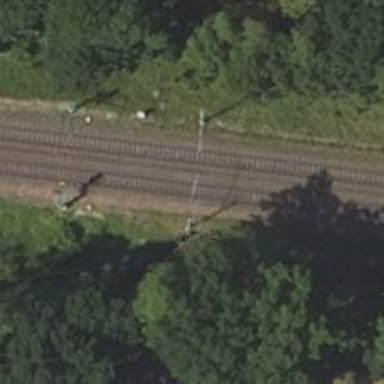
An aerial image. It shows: Milestone along the railway with catenary mast.